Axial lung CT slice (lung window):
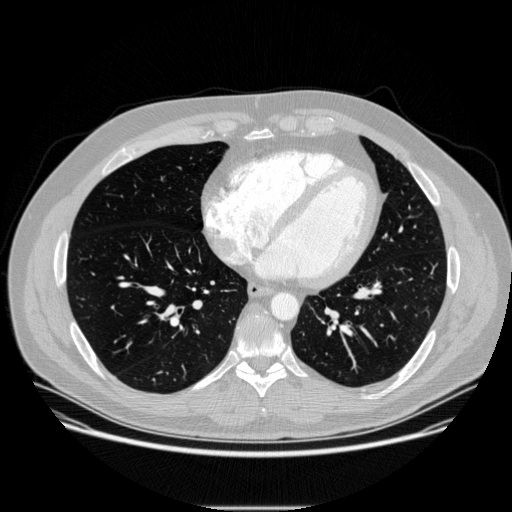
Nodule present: no